Question: I'm writing Tornado application and need to make async N1QL queries. For map-reduce views using <URL> worked fine, but I can't do the same for N1QL queries.
'''
...
from txcouchbase.bucket import Bucket as AsyncBucket
ASYNC_USER_BUCKET = AsyncBucket(**settings.USER_BUCKET_ARGS)
class FooHandler(BaseAPIHandler):
@schema.validate()
@authenticated
@coroutine
def get(self):
res = yield ASYNC_USER_BUCKET.n1qlQueryAll("SELECT * FROM farm_user;")
...
'''
After executing following query 'res' object and looks like this.

Seems that '_BatchedRowMixin__rows' field contains the results of the query, but I'm not sure this is the right and stable way of making async N1QL queries. Are there any other options?
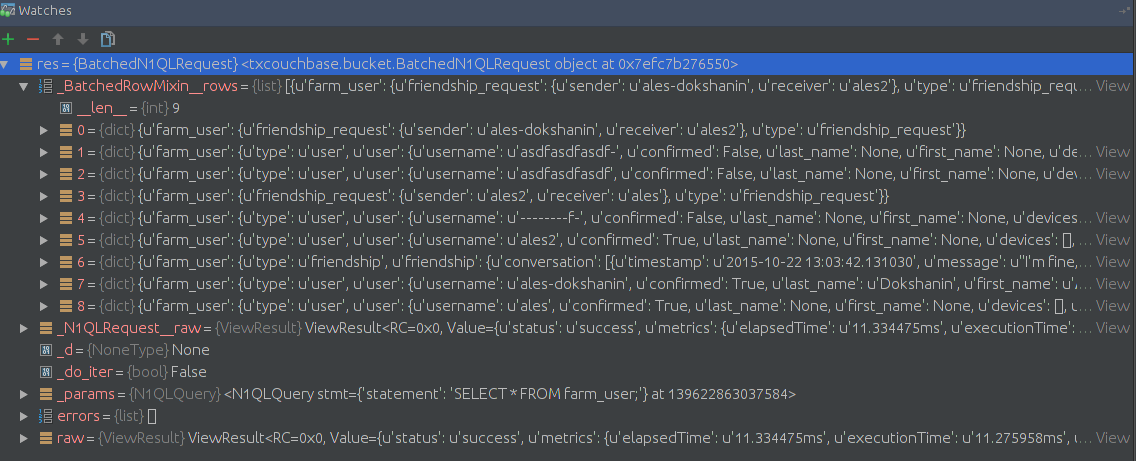
Answer: It appears you've identified a bug in our client. It has been filed as <URL>.